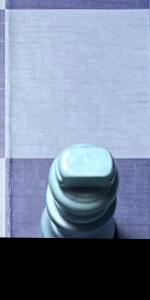
Label: King_White